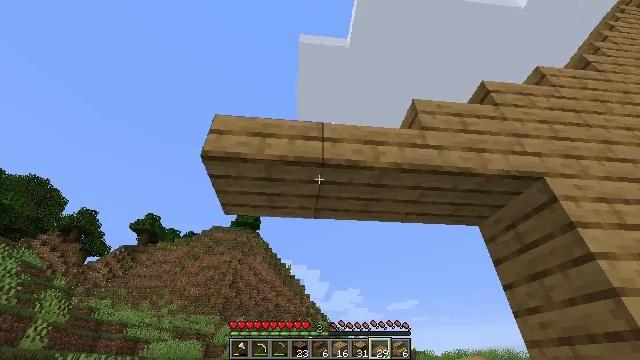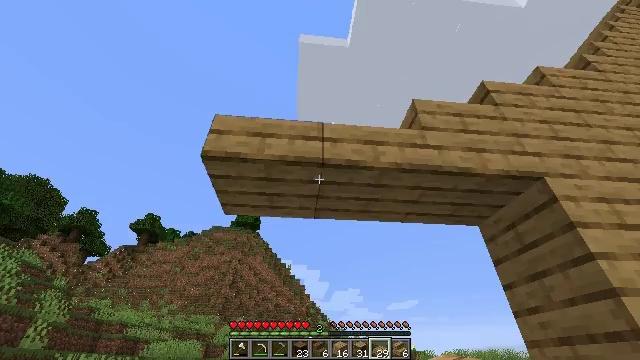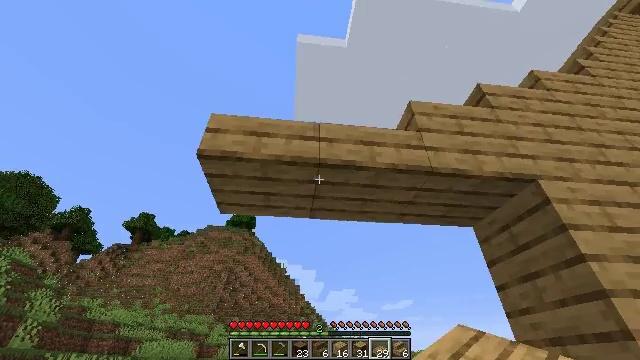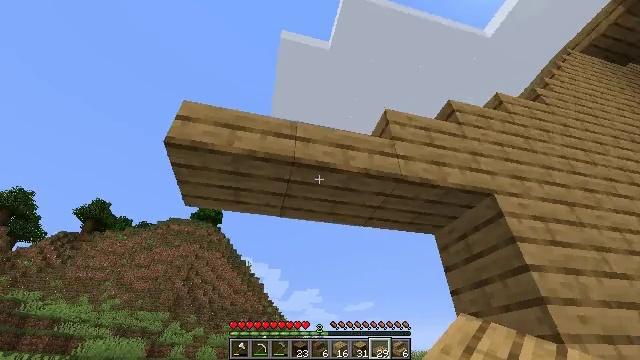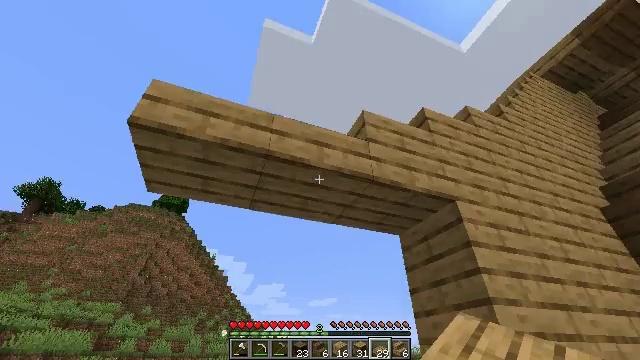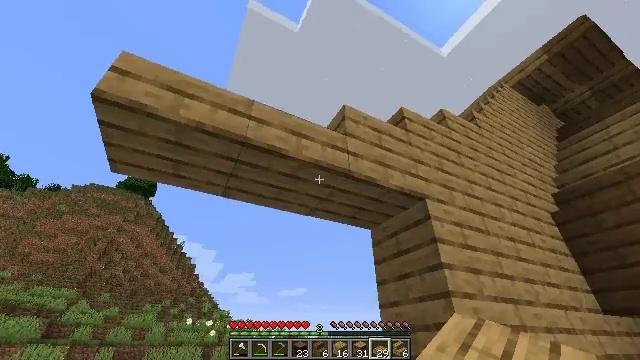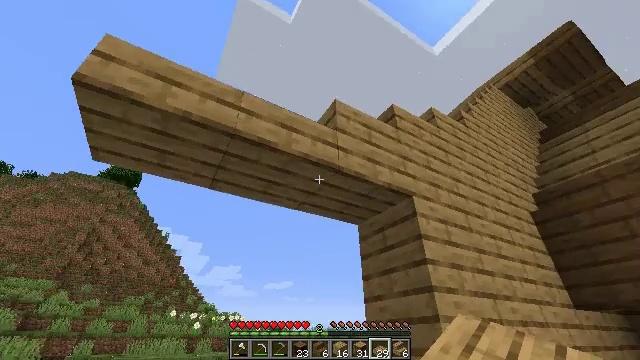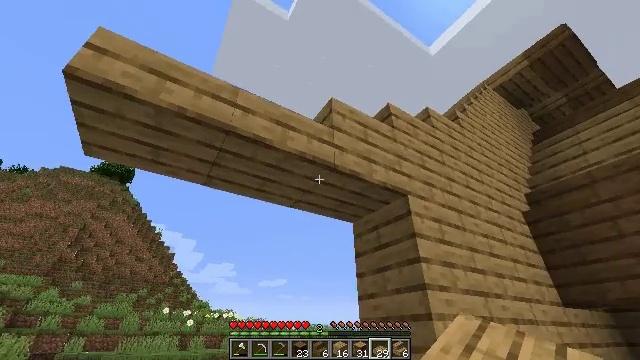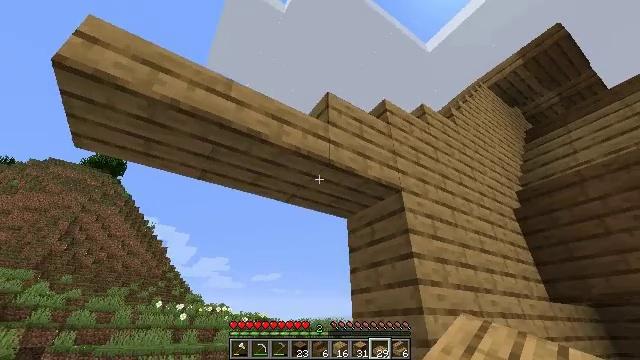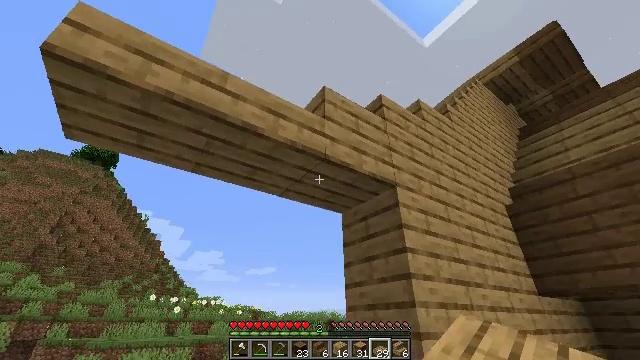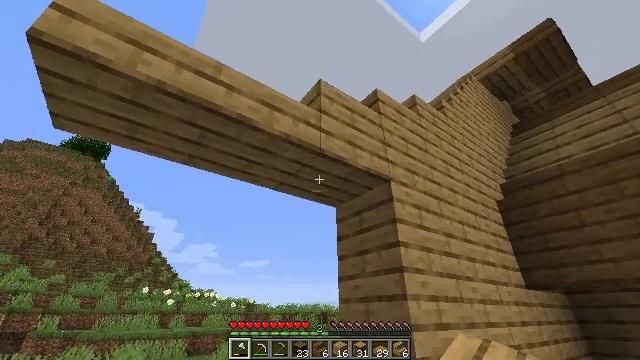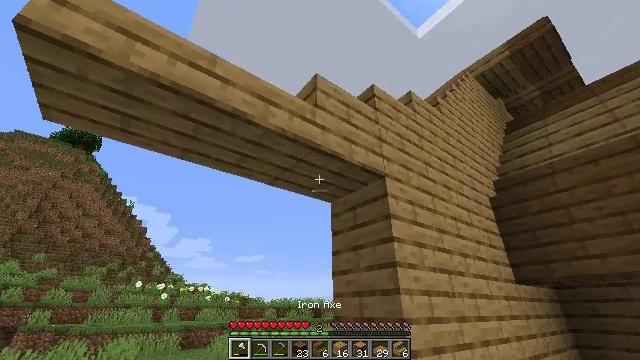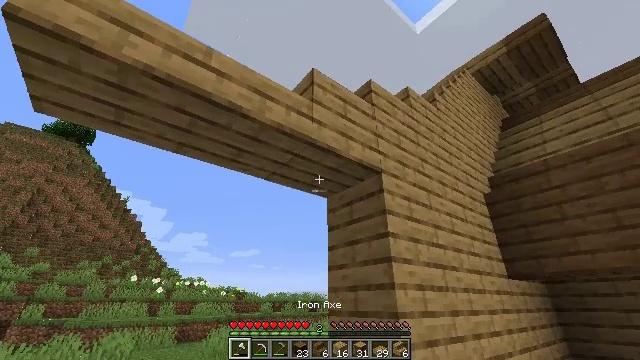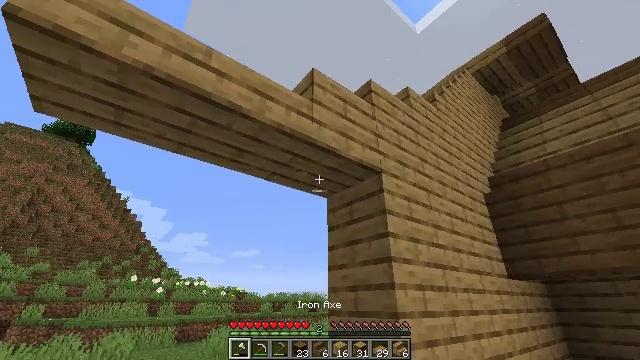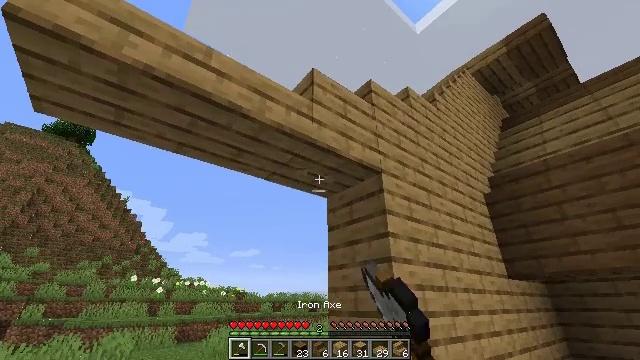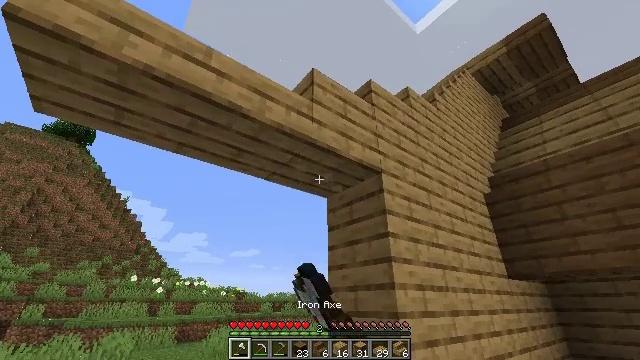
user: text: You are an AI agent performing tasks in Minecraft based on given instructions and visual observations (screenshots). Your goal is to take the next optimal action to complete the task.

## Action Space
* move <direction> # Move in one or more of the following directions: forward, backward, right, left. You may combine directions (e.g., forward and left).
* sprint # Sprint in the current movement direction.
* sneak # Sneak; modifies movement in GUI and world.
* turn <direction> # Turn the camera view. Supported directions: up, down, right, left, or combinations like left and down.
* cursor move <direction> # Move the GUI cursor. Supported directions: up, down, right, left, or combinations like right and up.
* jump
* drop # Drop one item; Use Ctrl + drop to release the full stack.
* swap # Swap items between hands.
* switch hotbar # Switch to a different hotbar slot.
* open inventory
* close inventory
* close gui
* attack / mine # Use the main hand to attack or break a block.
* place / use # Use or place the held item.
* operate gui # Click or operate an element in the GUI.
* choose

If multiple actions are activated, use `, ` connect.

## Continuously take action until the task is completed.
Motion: motion action
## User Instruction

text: Reclaim the oak slab from a structure.
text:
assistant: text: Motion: no_op
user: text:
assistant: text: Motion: turn right
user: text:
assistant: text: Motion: turn right
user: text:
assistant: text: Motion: turn right
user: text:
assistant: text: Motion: turn right and down
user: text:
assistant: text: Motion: turn right and down
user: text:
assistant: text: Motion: turn right
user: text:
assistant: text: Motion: turn right and down
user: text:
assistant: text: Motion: turn right and down
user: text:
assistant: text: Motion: turn right and down, switch to hotbar 1
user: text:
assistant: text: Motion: turn right and down, switch to hotbar 1
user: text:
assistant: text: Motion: turn down, switch to hotbar 1
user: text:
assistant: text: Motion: attack / mine, switch to hotbar 1
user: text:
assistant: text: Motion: attack / mine
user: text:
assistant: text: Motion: attack / mine
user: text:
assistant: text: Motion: attack / mine
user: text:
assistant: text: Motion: attack / mine
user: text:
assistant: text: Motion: attack / mine
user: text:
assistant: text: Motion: attack / mine
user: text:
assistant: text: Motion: attack / mine
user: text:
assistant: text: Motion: attack / mine
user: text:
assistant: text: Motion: attack / mine
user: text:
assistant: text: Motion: attack / mine
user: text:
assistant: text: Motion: attack / mine
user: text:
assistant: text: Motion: attack / mine
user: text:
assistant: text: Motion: attack / mine
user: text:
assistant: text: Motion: attack / mine
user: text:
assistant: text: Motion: attack / mine
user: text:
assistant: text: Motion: attack / mine
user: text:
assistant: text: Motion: attack / mine